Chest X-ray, PA view. Patient: 26 years old, sex F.
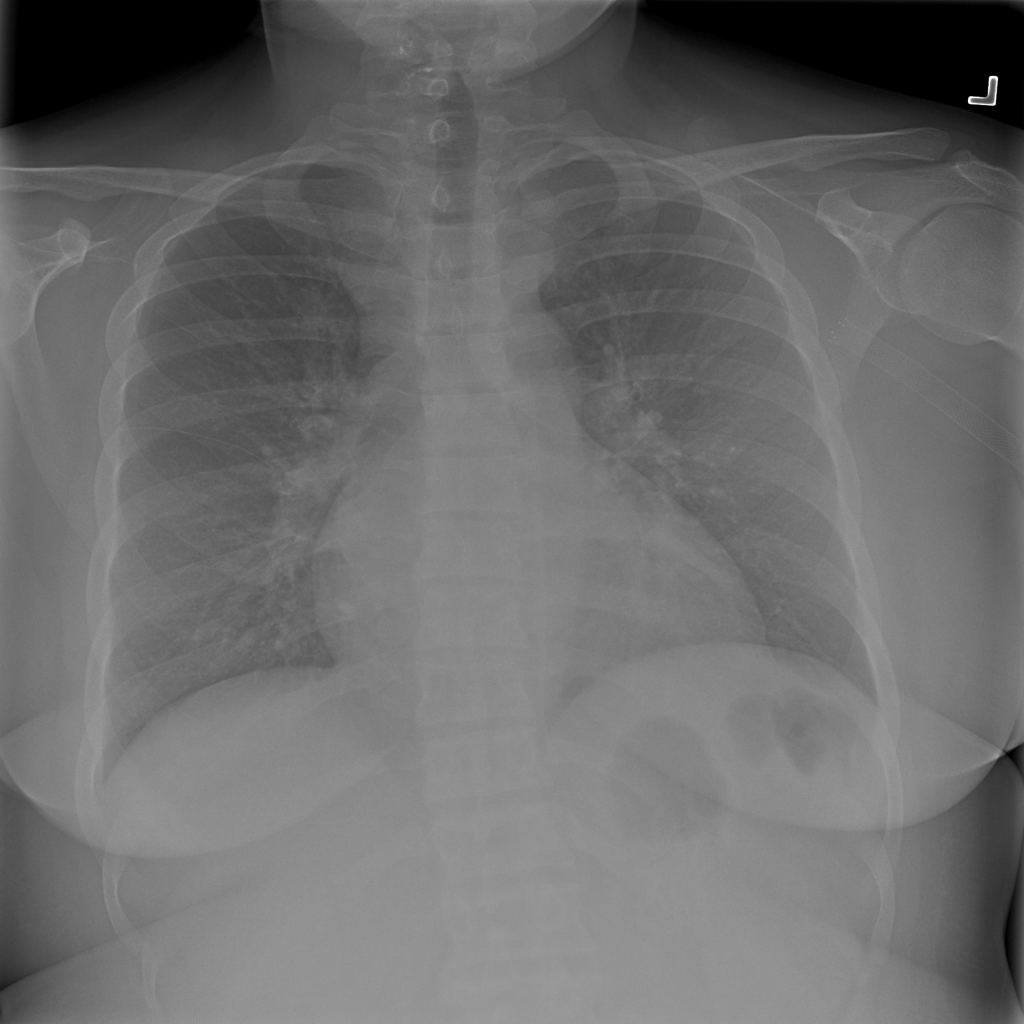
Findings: No Finding